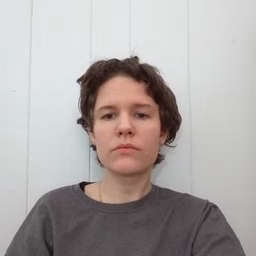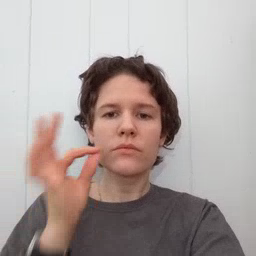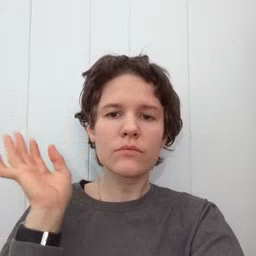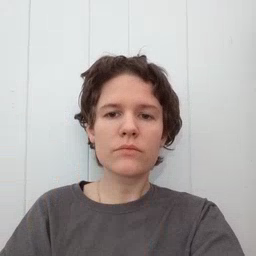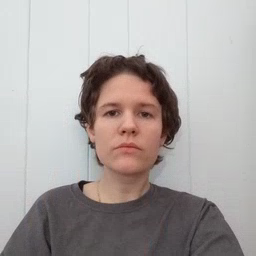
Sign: bee